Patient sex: M
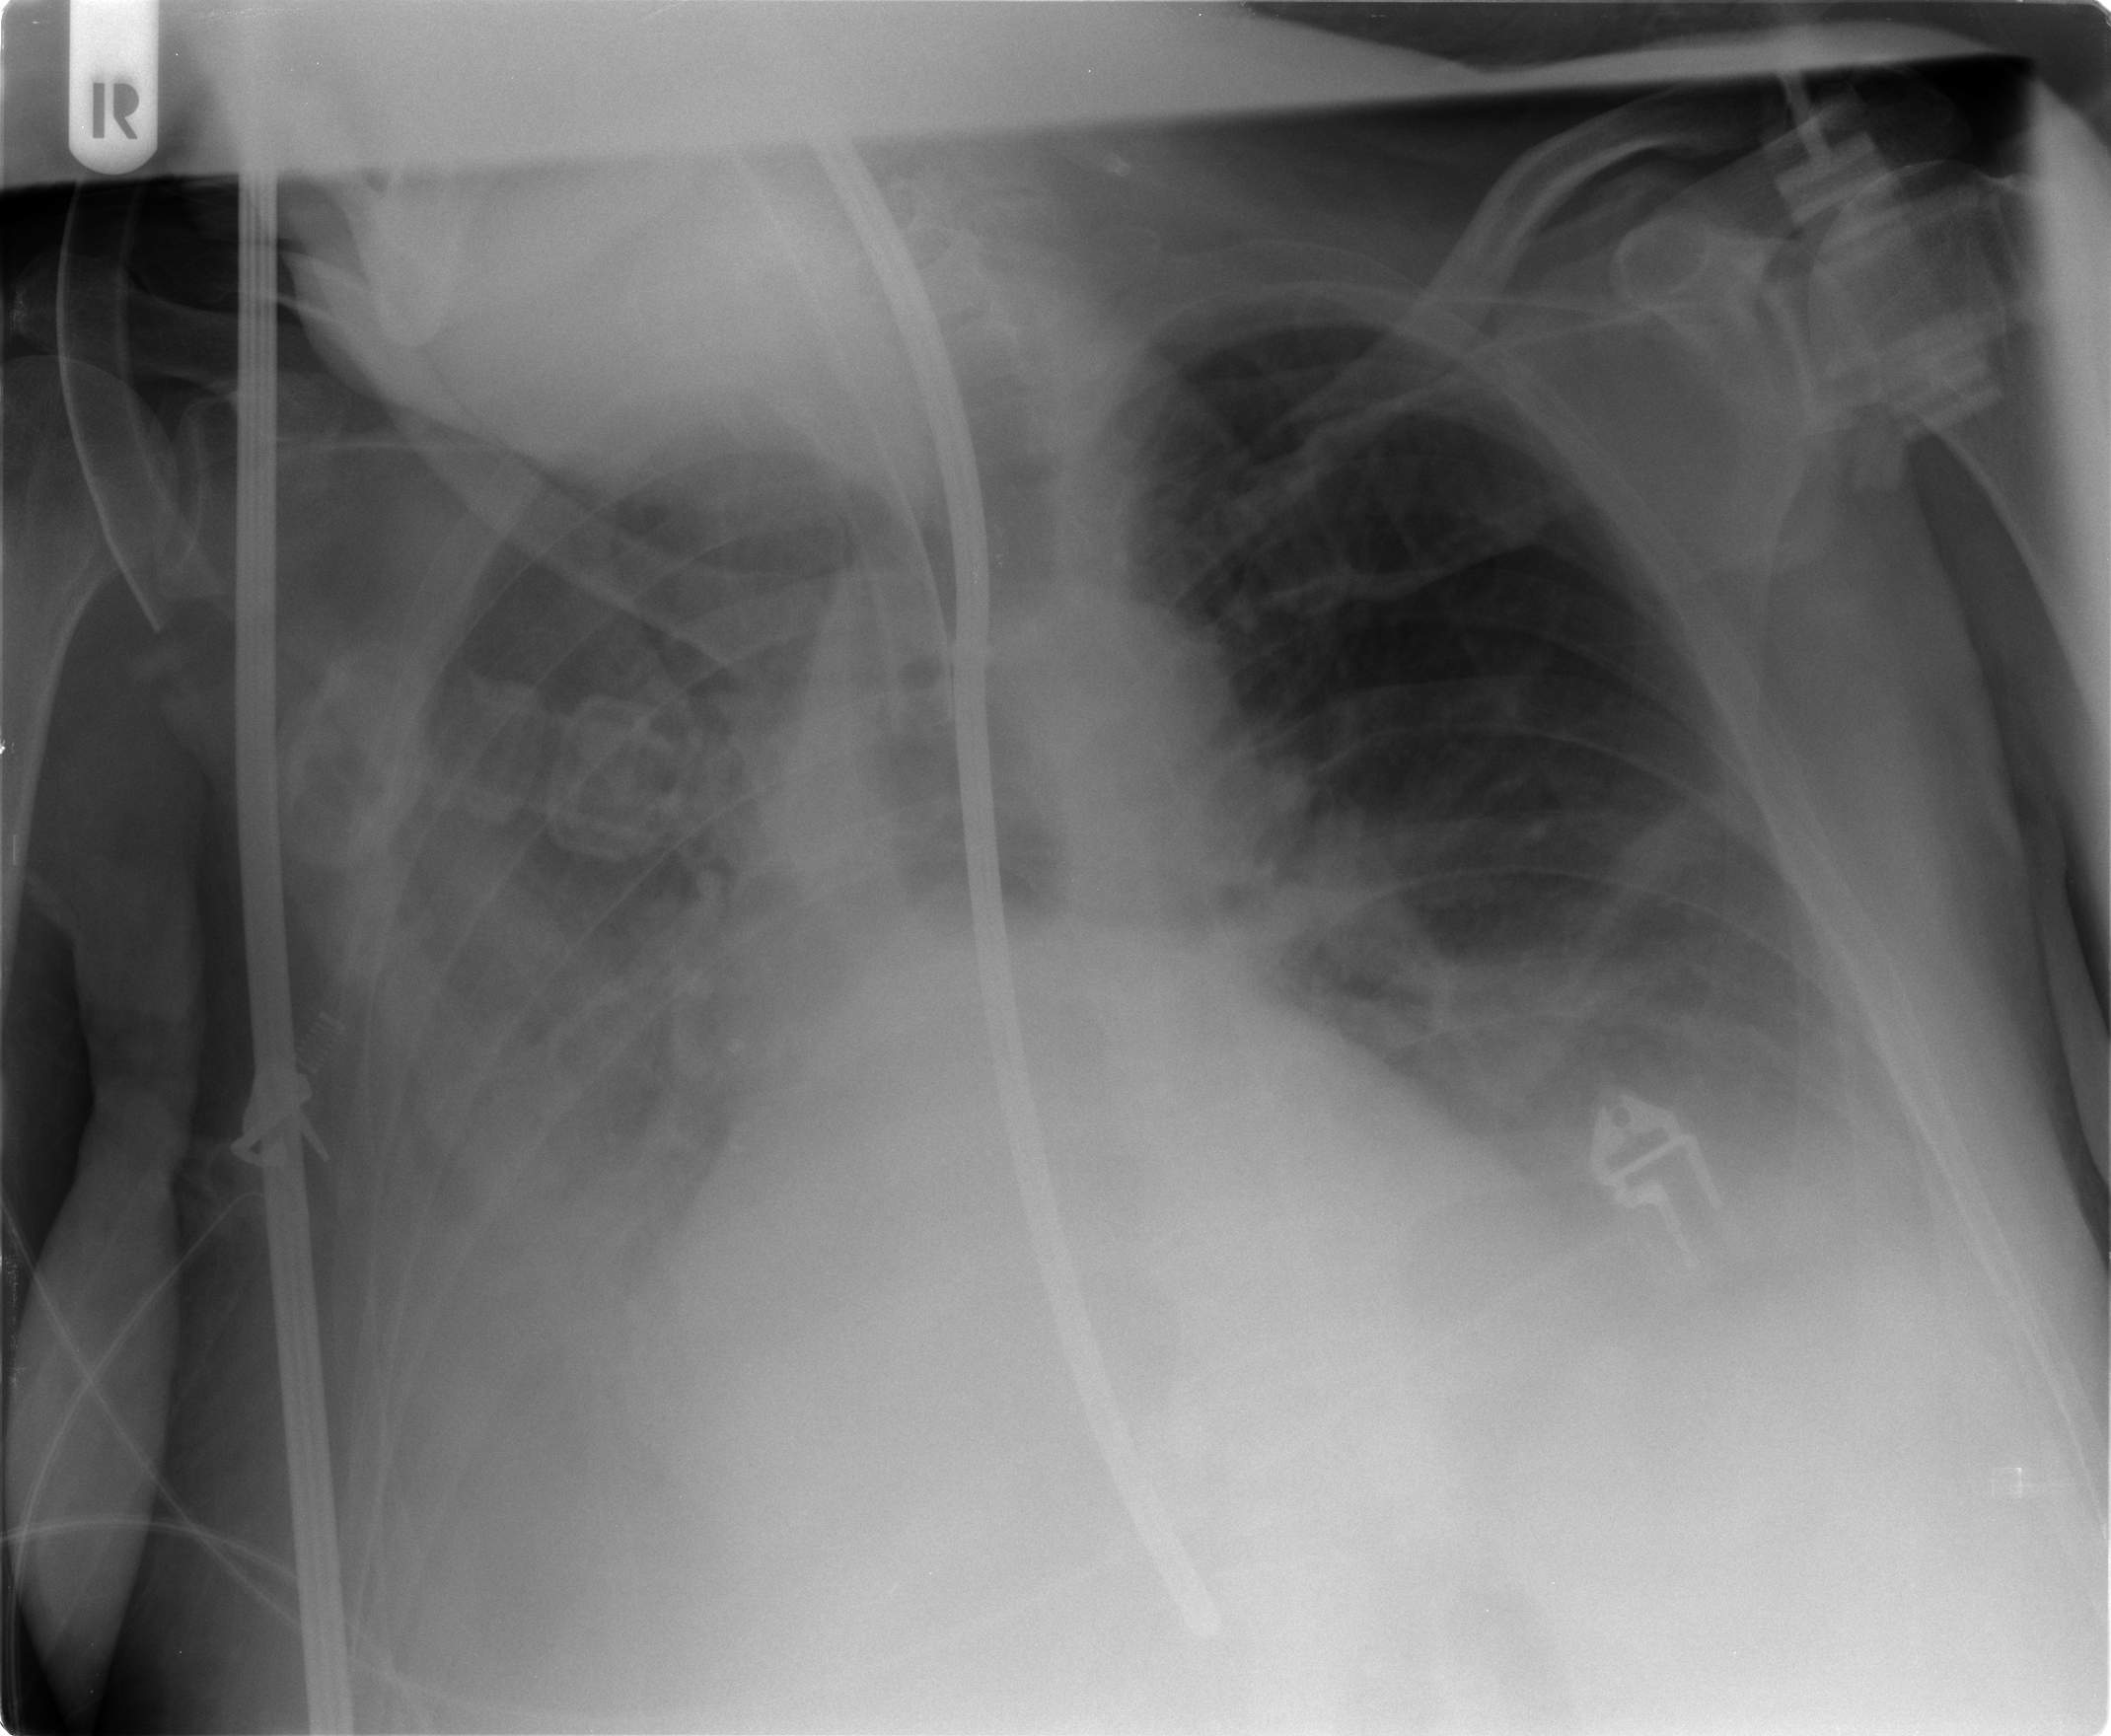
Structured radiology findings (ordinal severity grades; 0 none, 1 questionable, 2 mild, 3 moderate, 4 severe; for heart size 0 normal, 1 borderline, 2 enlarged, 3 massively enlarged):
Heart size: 2
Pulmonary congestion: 1
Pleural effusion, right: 3
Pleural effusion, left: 2
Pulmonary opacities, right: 2
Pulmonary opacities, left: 1
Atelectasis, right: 2
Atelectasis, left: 2